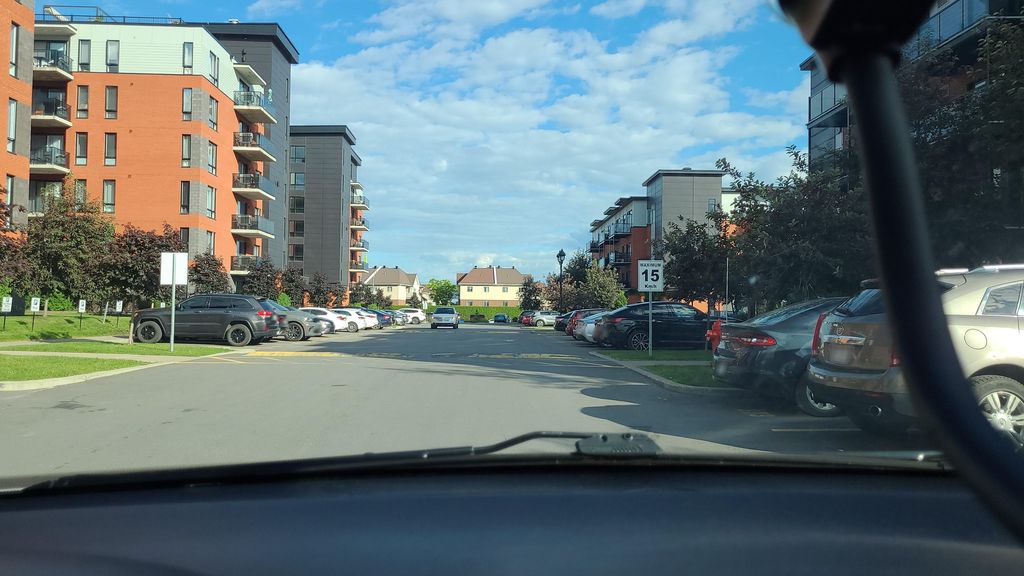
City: montreal